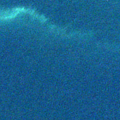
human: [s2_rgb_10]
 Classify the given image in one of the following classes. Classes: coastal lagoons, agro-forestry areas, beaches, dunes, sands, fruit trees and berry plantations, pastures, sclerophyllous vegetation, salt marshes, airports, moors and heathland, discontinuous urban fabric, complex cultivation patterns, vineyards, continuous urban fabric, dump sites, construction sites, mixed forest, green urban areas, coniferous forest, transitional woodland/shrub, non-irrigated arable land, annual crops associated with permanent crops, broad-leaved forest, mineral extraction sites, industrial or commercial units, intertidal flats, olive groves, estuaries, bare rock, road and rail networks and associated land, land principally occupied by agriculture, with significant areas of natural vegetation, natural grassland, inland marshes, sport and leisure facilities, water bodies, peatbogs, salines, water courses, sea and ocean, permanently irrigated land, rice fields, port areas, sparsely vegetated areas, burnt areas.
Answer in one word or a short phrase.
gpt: sea and ocean